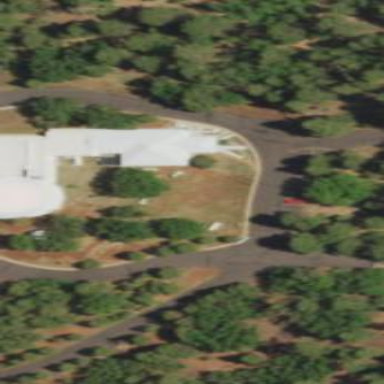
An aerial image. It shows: Observatory building.